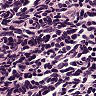
Metastatic tissue present: no